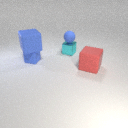
large blue rubber cube in front of small blue rubber sphere